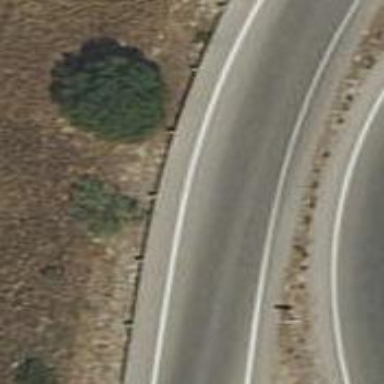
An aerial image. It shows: Motorway link.